Question: I want to have an Android dialog using Fragments that is fully customized: none of the platform dialog theme pieces are included. For example, something like this:

How do I do this?
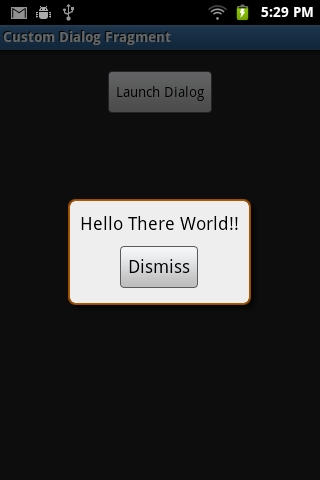
Answer: The following Mono for Android C# code does the trick (but should be easy to port to Java). I tested on Android 2.2 (Galaxy S) and Android 4.1 (Nexus 7). The only thing you would need to change are the layout IDs used for the parent view and dialog view.
'''
[Activity (MainLauncher = true)]
public class TestCustomDialogActivity : FragmentActivity
{
public class MyDialogFragment : Android.Support.V4.App.DialogFragment
{
public override Android.Views.View OnCreateView(Android.Views.LayoutInflater inflater, ViewGroup container, Bundle savedInstanceState)
{
// Android 3.x+ still wants to show title: disable
Dialog.Window.RequestFeature(WindowFeatures.NoTitle);
// CHANGE TO YOUR DIALOG LAYOUT or VIEW CREATION CODE
return inflater.Inflate(Resource.Layout.MyLayout, container, true);
}
public override void OnResume()
{
// Auto size the dialog based on it's contents
Dialog.Window.SetLayout(LinearLayout.LayoutParams.WrapContent, LinearLayout.LayoutParams.WrapContent);
// Make sure there is no background behind our view
Dialog.Window.SetBackgroundDrawable(new ColorDrawable(Color.Transparent));
// Disable standard dialog styling/frame/theme: our custom view should create full UI
SetStyle(Android.Support.V4.App.DialogFragment.StyleNoFrame, Android.Resource.Style.Theme);
base.OnResume();
}
}
protected override void OnCreate(Bundle bundle)
{
base.OnCreate(bundle);
// CHANGE TO YOUR MAIN SCREEN
SetContentView(Resource.Layout.MyDialog);
var dialog = new MyDialogFragment();
dialog.Show(SupportFragmentManager, "dialog");
}
}
'''
I uploaded a full Mono for Android sample to <URL>.